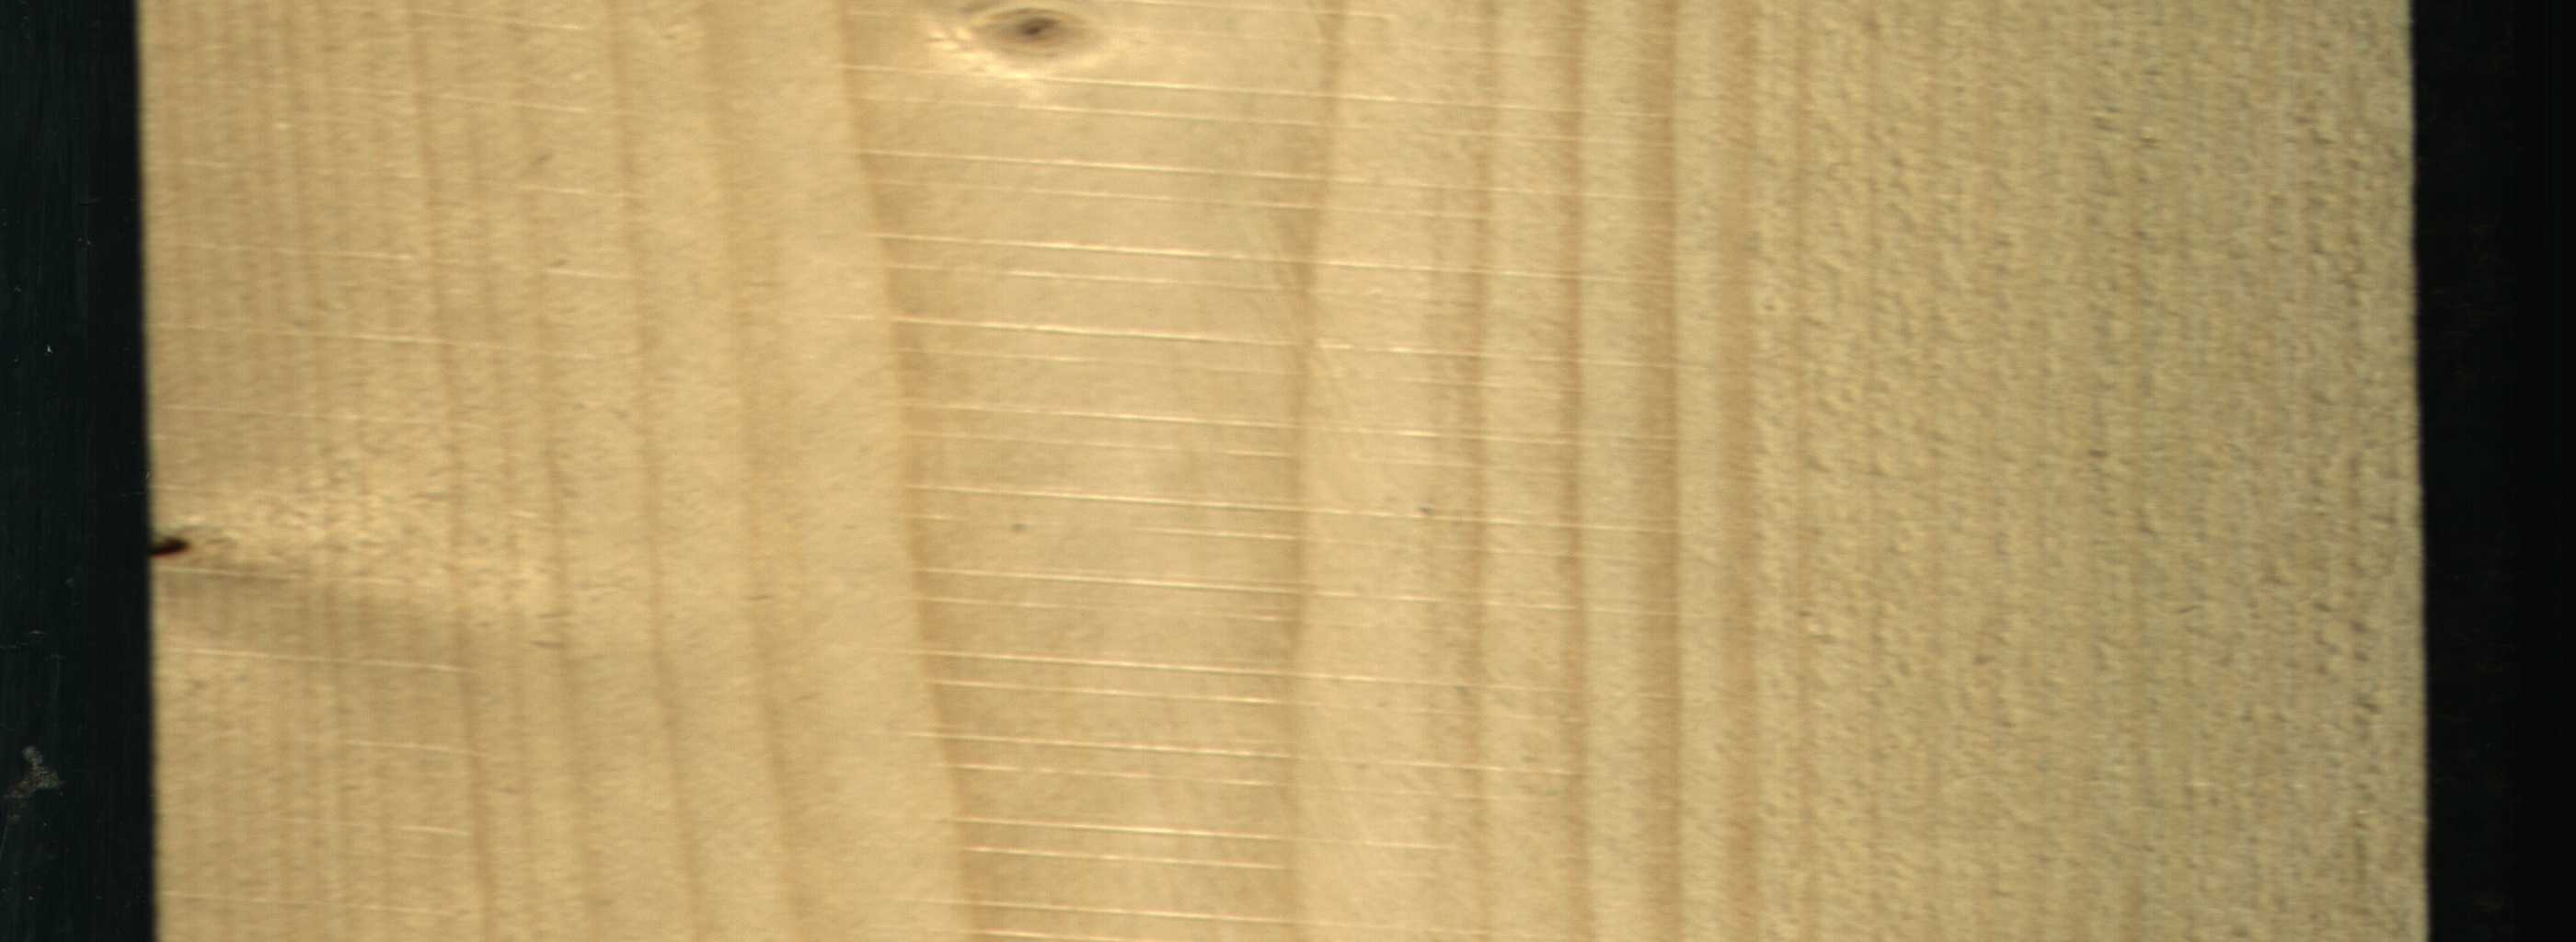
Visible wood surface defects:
Knot_missing
Live_Knot